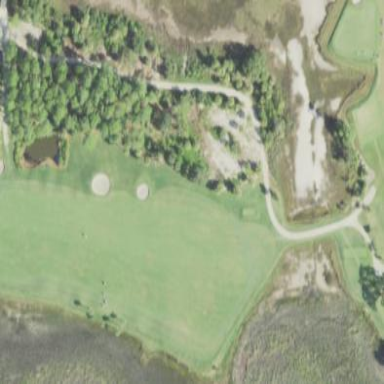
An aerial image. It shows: Rough area on grassy golf course.